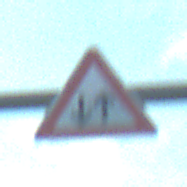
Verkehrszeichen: Gegenverkehr
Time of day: SunriseSunset
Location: Outdoor (RoadRail)
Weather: PartlyCloudy
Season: NotSpecified
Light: Natural